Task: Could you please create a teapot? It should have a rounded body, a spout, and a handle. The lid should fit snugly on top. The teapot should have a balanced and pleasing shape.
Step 209:
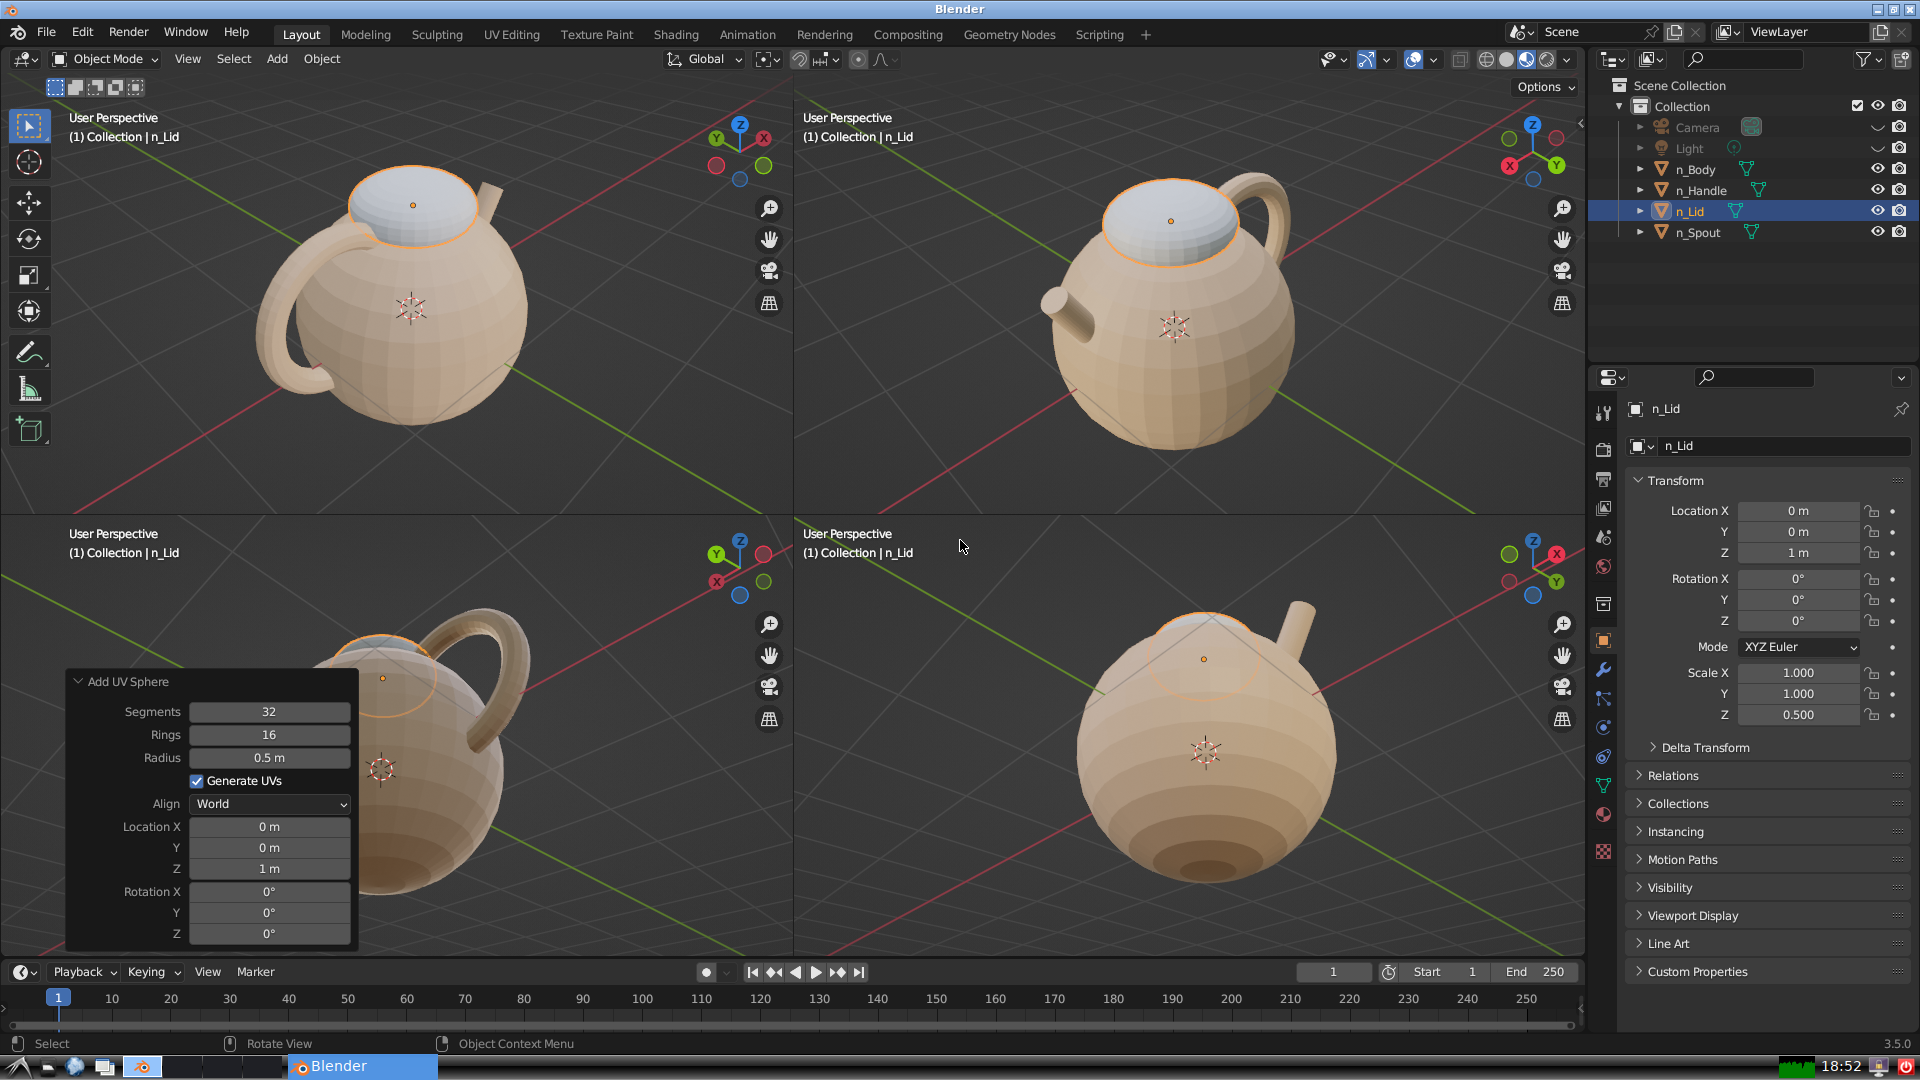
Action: {"key_press": ['Ctrl, Home']}